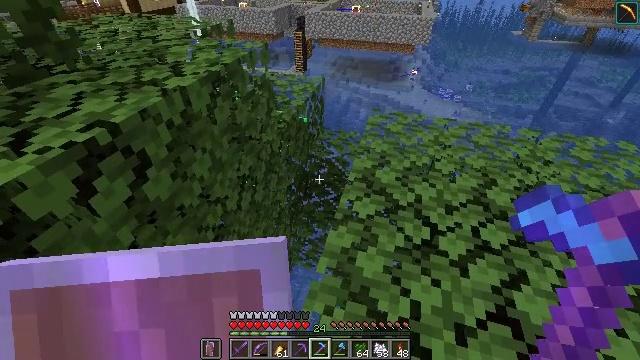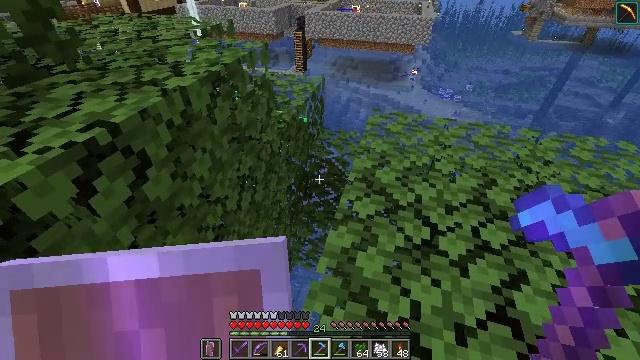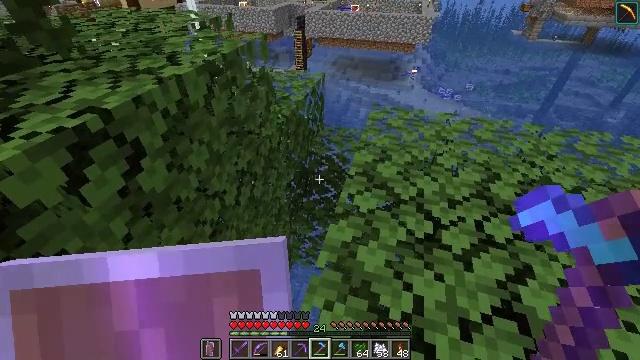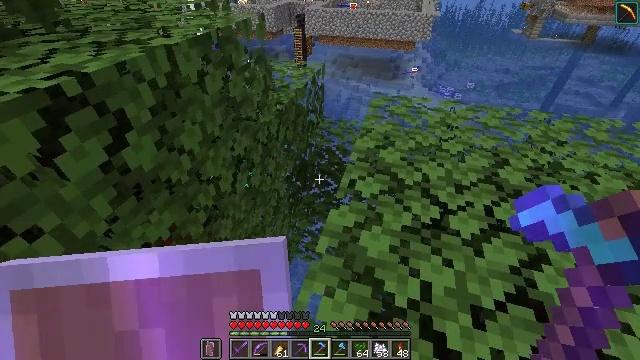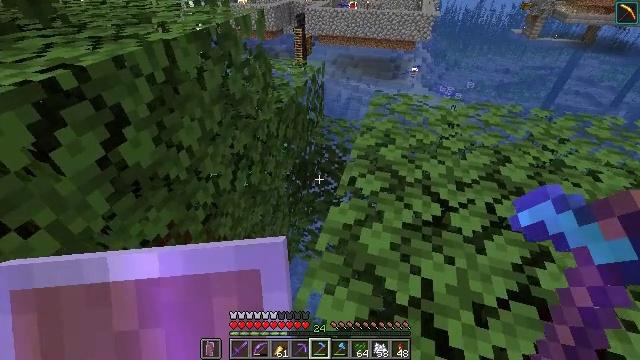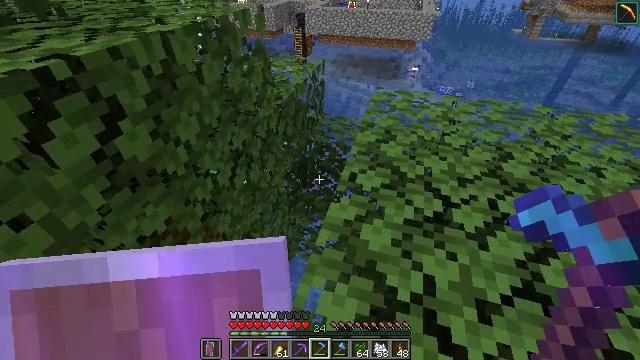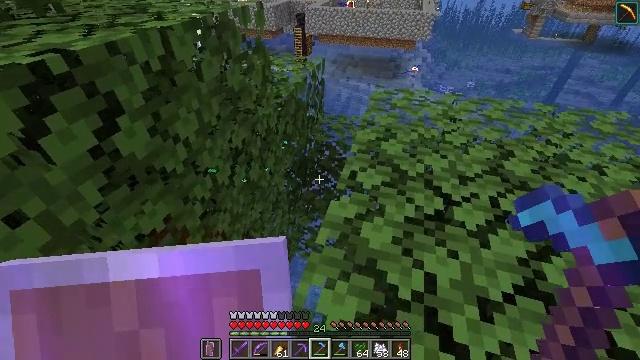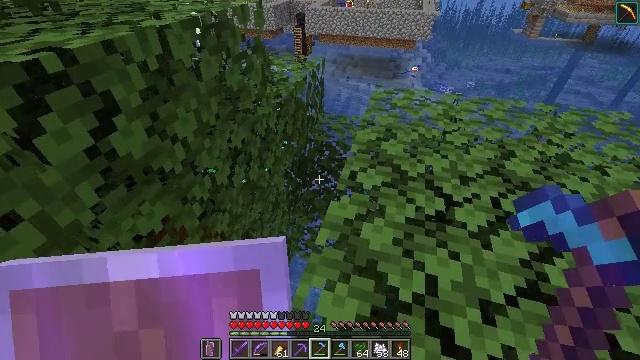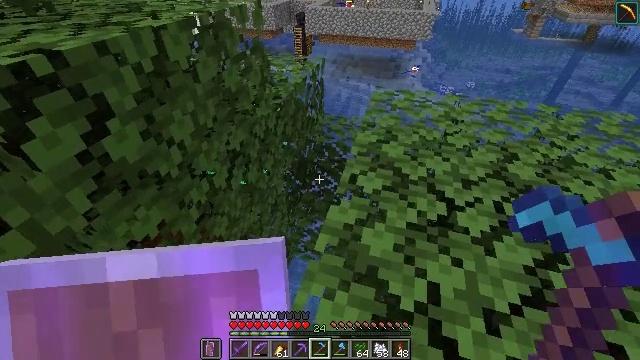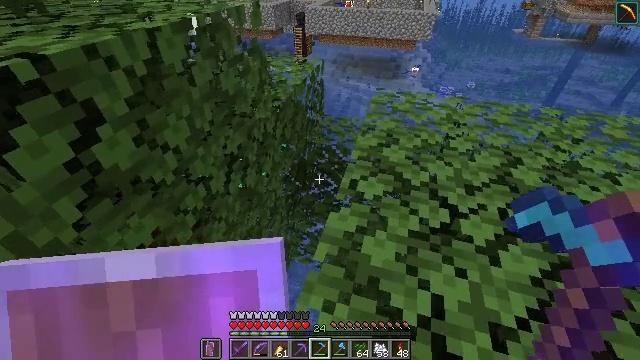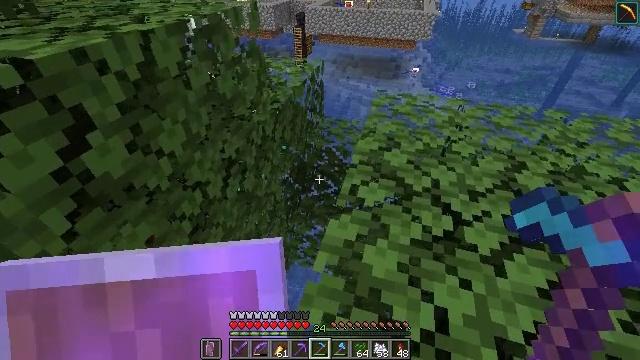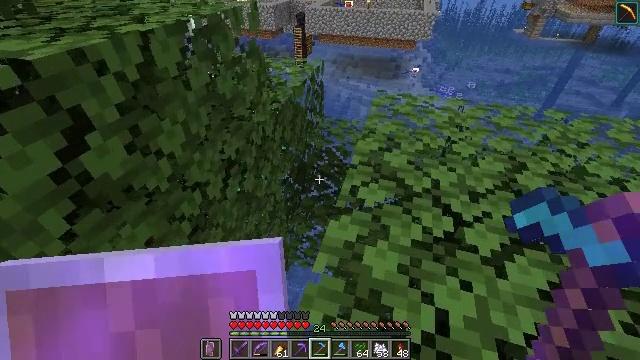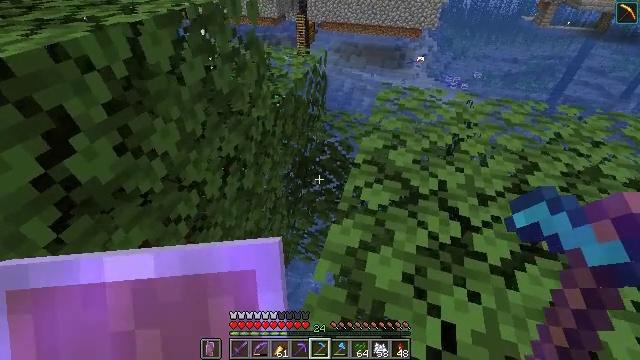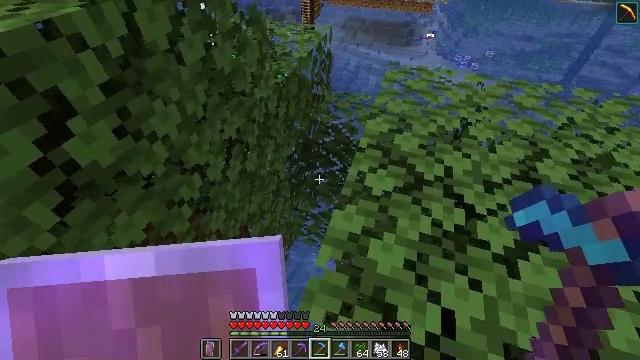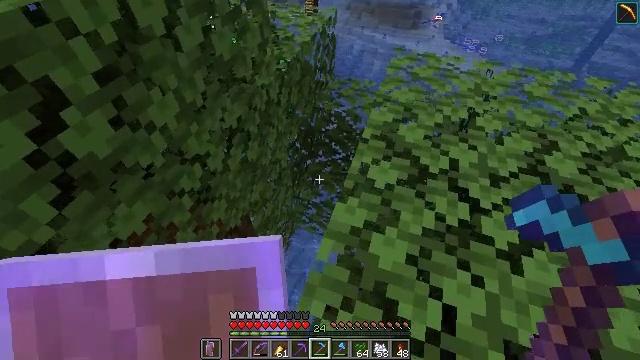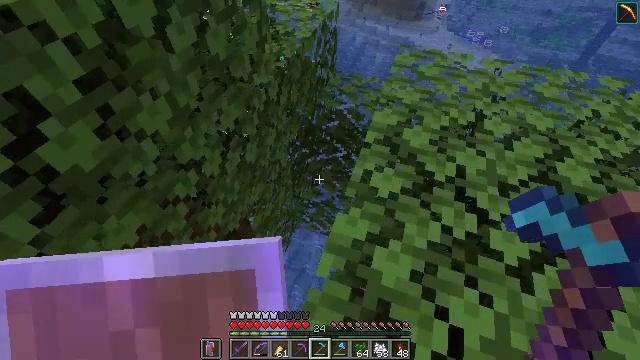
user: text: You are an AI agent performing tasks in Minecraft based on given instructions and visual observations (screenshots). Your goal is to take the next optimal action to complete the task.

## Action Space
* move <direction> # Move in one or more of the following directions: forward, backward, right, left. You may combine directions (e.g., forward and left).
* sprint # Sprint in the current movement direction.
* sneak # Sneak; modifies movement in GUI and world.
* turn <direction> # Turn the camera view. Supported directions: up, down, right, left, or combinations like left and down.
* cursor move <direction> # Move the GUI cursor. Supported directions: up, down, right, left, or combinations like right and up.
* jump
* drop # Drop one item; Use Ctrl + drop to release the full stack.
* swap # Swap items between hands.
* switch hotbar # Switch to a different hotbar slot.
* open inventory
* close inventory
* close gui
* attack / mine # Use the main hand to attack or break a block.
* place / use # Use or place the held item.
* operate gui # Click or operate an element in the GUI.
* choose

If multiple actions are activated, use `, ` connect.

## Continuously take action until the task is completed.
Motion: motion action
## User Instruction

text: Gather dark oak leaves from the canopy.
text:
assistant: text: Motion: sneak
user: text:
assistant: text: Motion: sneak
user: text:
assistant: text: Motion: sneak
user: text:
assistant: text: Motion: sneak
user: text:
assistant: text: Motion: sneak
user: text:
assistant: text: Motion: sneak
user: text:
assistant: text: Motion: move forward, sneak
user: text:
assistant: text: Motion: move forward, sneak
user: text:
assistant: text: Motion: move forward, sneak
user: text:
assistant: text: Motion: move forward, sneak
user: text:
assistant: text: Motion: move forward, sneak
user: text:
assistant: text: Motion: move forward, sneak, turn down
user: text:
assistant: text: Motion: move forward, sneak, turn left and down
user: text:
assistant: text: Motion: move forward, sneak, turn down
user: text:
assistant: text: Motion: move forward, sneak, turn down
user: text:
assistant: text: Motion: move forward, sneak, attack / mine
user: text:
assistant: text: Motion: move forward, sneak, attack / mine
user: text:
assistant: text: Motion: move forward, sneak, attack / mine
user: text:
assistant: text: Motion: move forward, sneak, attack / mine
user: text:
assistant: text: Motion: move forward, sneak, attack / mine
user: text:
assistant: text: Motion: move forward, sneak, attack / mine
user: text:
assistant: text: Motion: move forward, sneak, turn right, attack / mine
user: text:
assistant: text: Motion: move forward, sneak, turn right, attack / mine
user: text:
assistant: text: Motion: move forward, sneak, turn right, attack / mine
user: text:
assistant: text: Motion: move forward, sneak, attack / mine
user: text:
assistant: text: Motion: move forward, sneak, attack / mine
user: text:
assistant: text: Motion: move forward, sneak, attack / mine
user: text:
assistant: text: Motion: move forward, sneak, attack / mine
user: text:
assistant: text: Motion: move forward, sneak, attack / mine
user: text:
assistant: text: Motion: move forward, sneak, attack / mine